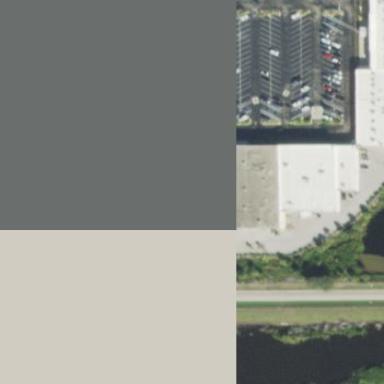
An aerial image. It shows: Commercial building.